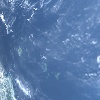
Label: water